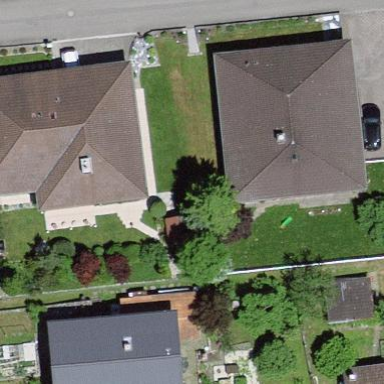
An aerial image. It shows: Residential building.